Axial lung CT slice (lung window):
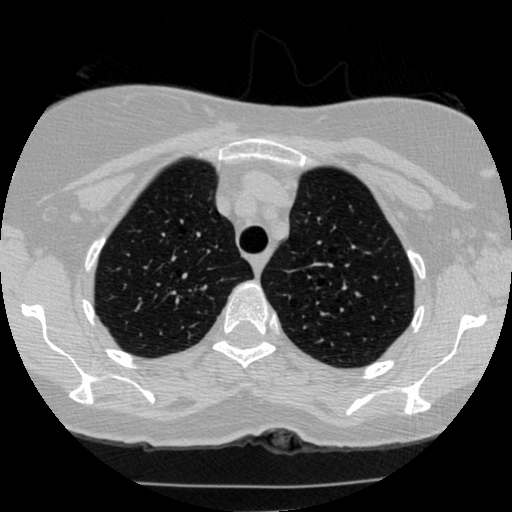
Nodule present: no